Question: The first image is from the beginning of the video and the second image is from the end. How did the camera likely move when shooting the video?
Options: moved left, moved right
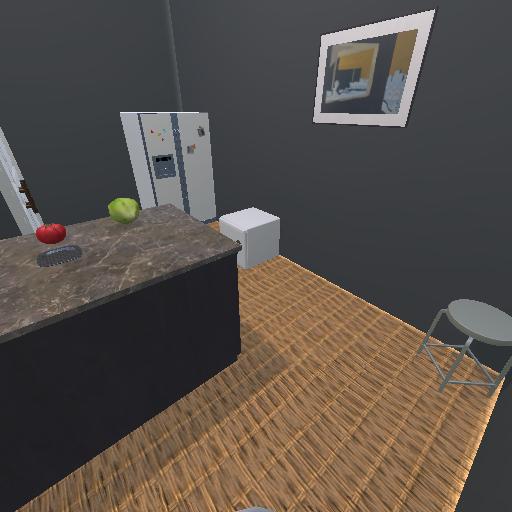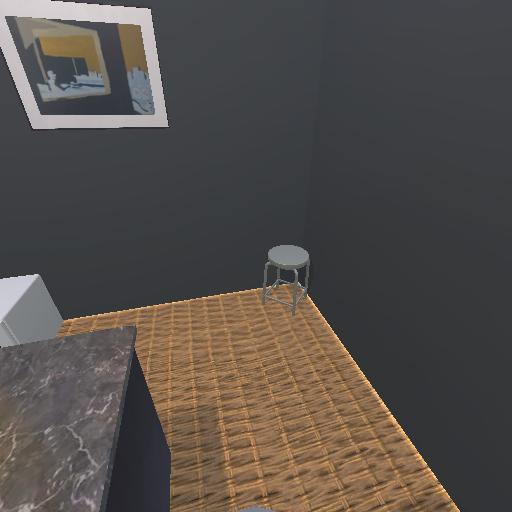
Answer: moved left